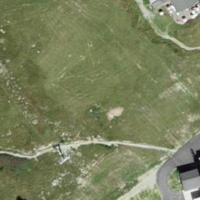
EUNIS habitat code: 23
Species observed at this site:
Alchemilla alpina
Campanula barbata
Saxicola rubetra
Parnassia palustris
Juncus jacquinii
Eryngium alpinum
Bistorta vivipara